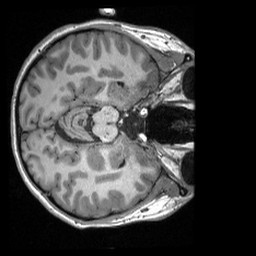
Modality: T1w
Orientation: axial
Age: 27
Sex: female